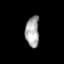
Tissue: skin
Cell type: Fibroblasts
Senescence score: 0.8228
Nuclear area (px): 416
Mean DAPI intensity: 166.957